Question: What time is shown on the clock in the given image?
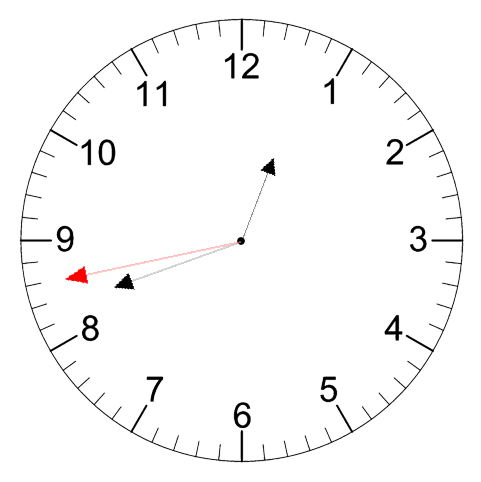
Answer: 12:41:43